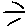
Label: line